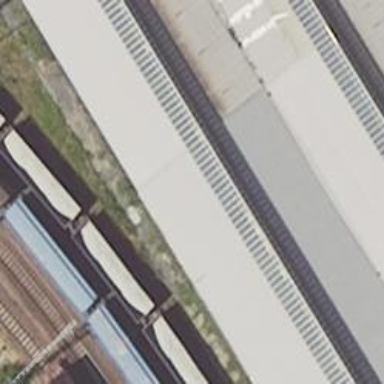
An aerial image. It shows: Platform section C at the railway station.